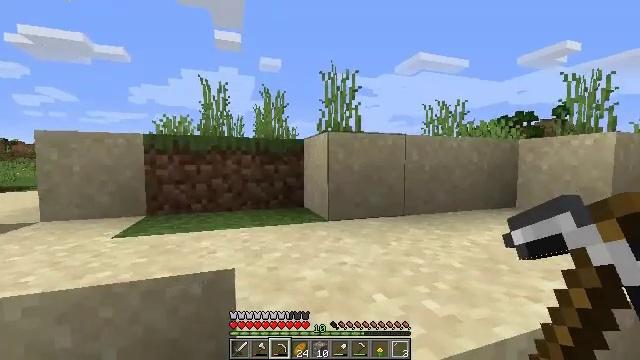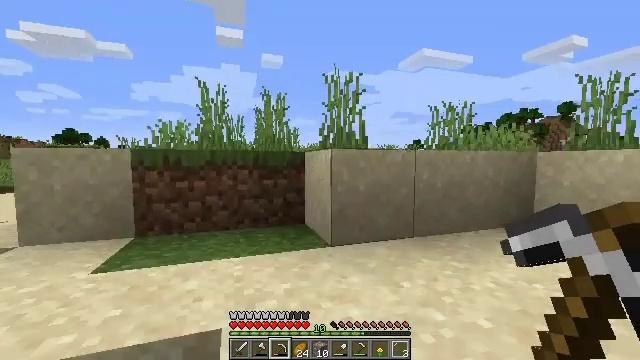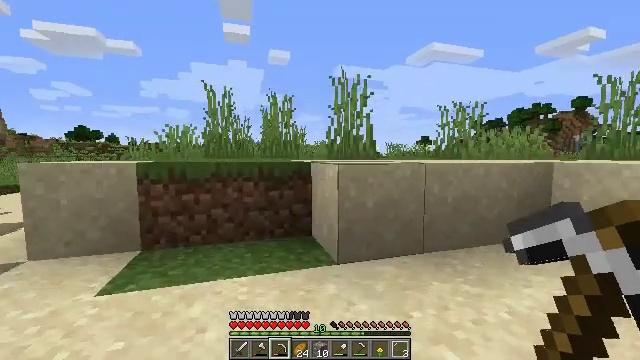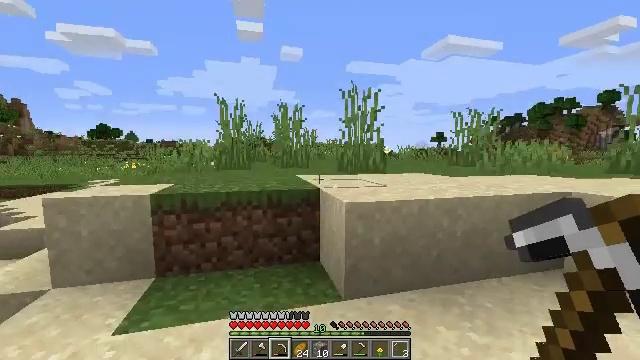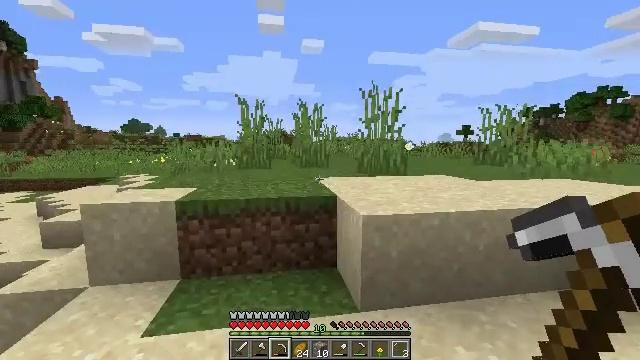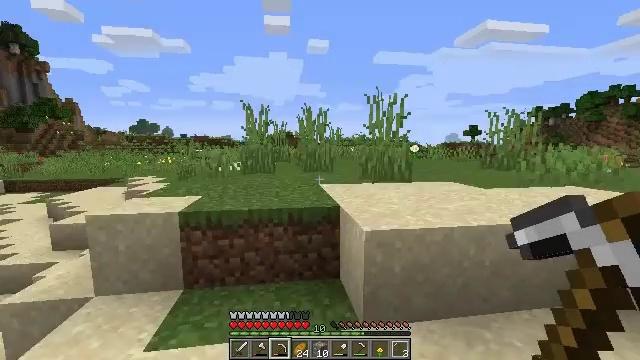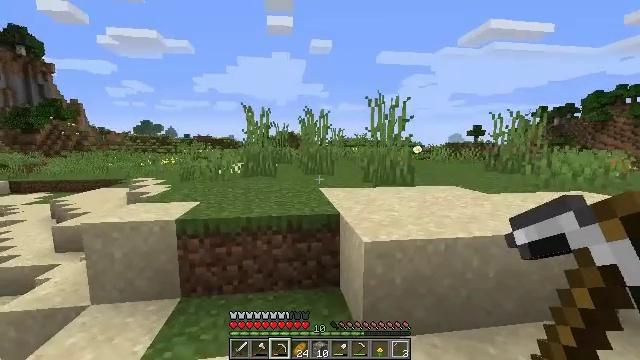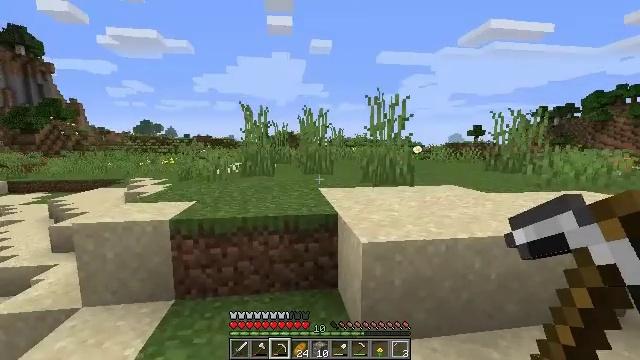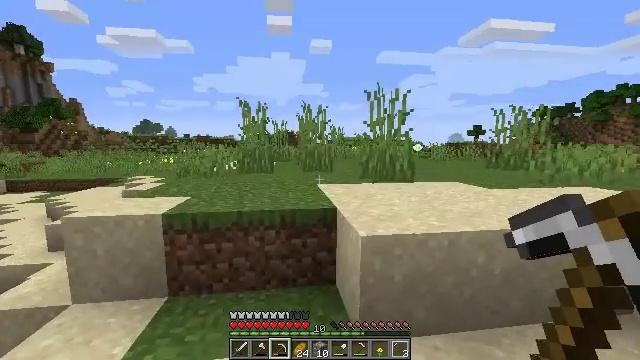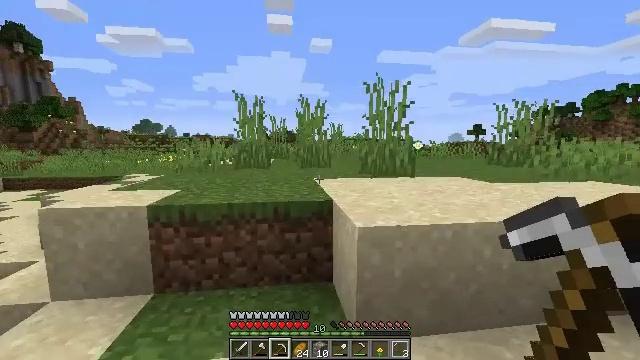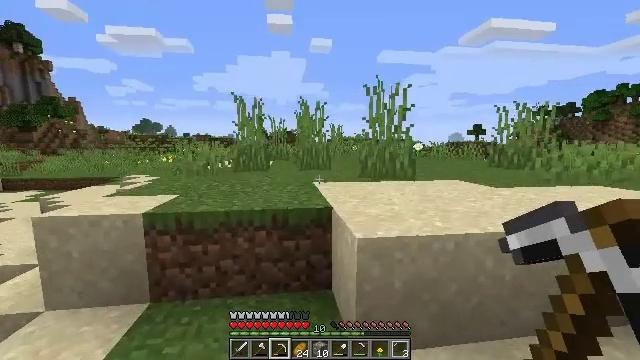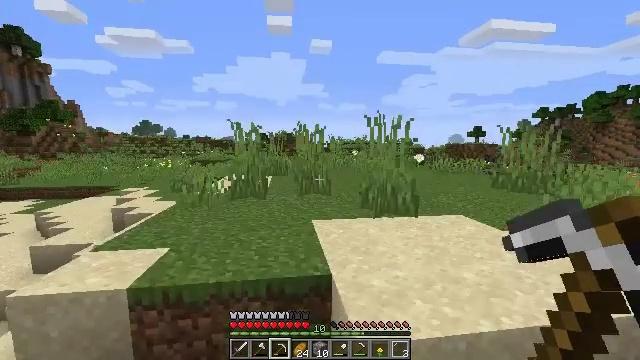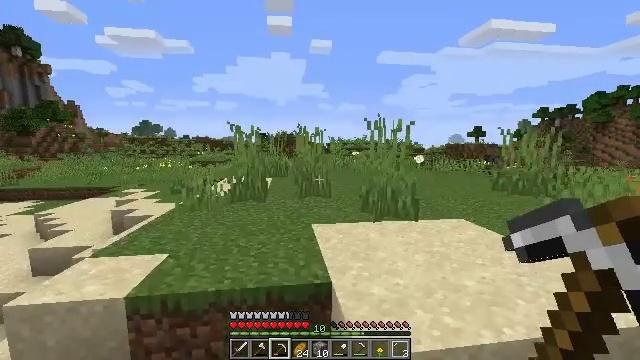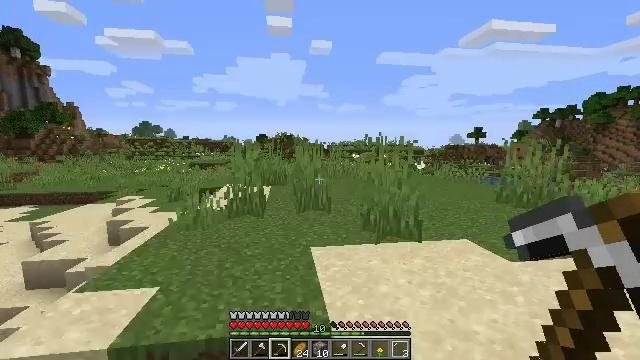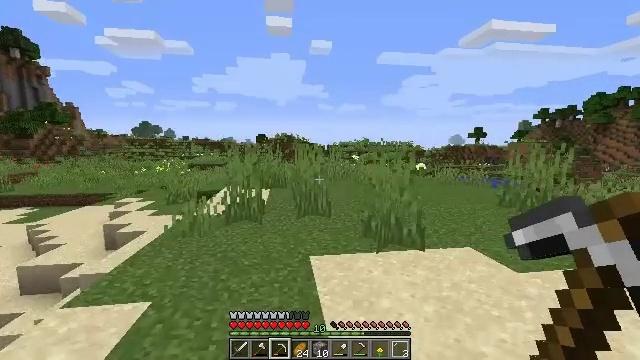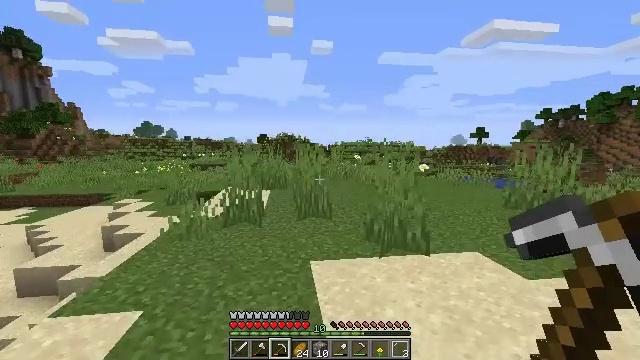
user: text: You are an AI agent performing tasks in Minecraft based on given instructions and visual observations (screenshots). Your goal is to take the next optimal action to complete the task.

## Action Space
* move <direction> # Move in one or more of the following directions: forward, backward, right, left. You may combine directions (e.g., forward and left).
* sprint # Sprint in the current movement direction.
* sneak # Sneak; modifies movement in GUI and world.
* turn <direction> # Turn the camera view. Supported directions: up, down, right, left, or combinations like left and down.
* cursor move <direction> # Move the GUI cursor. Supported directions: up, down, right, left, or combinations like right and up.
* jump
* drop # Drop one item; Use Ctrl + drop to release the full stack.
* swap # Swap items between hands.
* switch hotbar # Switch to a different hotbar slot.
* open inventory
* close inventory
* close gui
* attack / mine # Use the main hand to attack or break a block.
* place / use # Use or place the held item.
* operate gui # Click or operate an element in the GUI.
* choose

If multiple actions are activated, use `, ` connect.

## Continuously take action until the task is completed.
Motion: motion action
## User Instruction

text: Break oak leaves from the trees.
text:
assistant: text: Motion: move forward, jump
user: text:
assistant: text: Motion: move forward, turn left, jump
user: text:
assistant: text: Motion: move forward, turn left, jump
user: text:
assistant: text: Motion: move forward, turn left and down, jump
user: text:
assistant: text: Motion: move forward, turn left
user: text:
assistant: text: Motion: move forward
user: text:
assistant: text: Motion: move forward
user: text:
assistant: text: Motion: move forward, jump
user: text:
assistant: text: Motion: move forward, jump
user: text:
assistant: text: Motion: move forward, jump
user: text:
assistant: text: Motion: move forward, jump
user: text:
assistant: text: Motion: move forward, jump
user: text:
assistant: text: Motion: move forward, jump
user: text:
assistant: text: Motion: move forward, jump
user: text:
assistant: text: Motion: move forward, jump
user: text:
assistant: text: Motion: move forward, jump
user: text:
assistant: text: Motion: move forward, jump
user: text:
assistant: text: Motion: move forward, jump
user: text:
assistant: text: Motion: move forward, jump
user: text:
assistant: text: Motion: move forward, jump
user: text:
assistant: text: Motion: move forward, jump
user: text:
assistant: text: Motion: move forward, jump
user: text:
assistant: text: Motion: move forward, jump
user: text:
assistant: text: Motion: move forward, jump
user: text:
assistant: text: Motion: move forward, sprint, jump
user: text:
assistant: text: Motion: move forward, sprint
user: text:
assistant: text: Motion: move forward, sprint
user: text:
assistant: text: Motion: move forward, sprint
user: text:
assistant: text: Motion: move forward, turn left
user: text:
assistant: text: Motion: move forward, turn left, jump